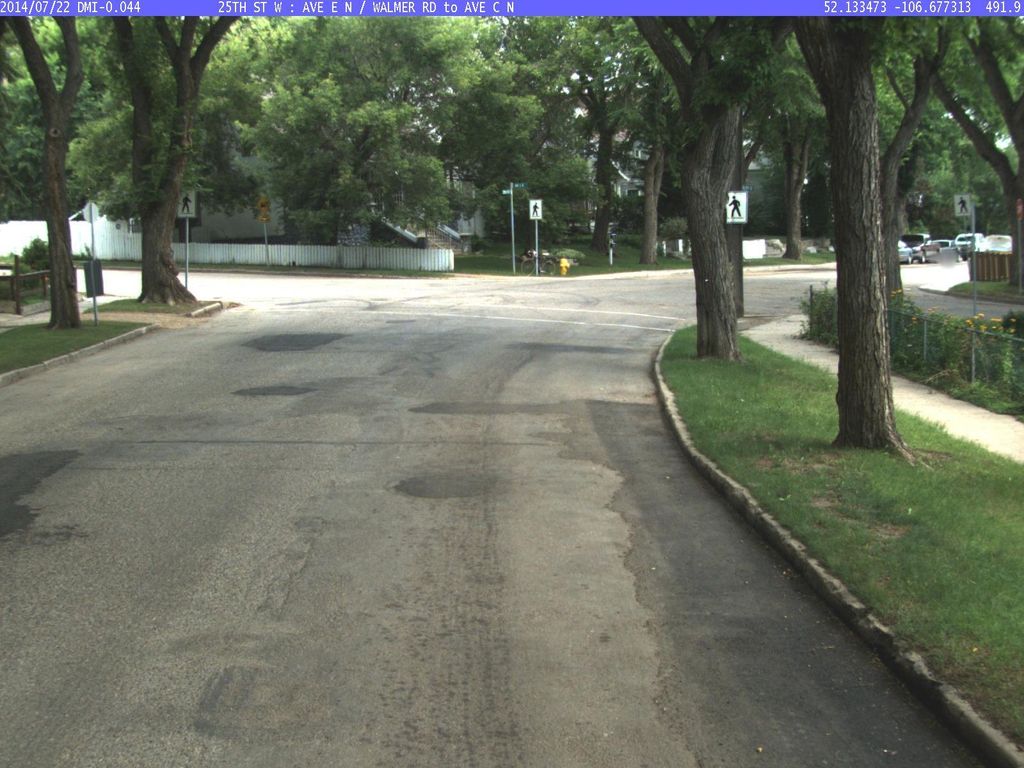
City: saskatoon